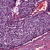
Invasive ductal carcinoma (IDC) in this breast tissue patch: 0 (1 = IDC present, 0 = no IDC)